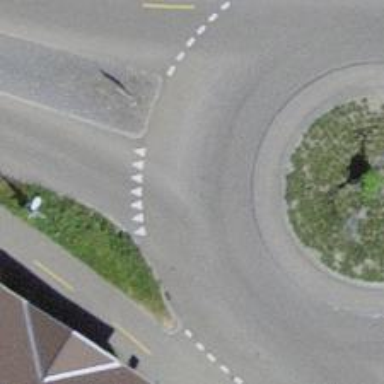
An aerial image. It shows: Primary highway with asphalt surface. There is cycle track on the right.